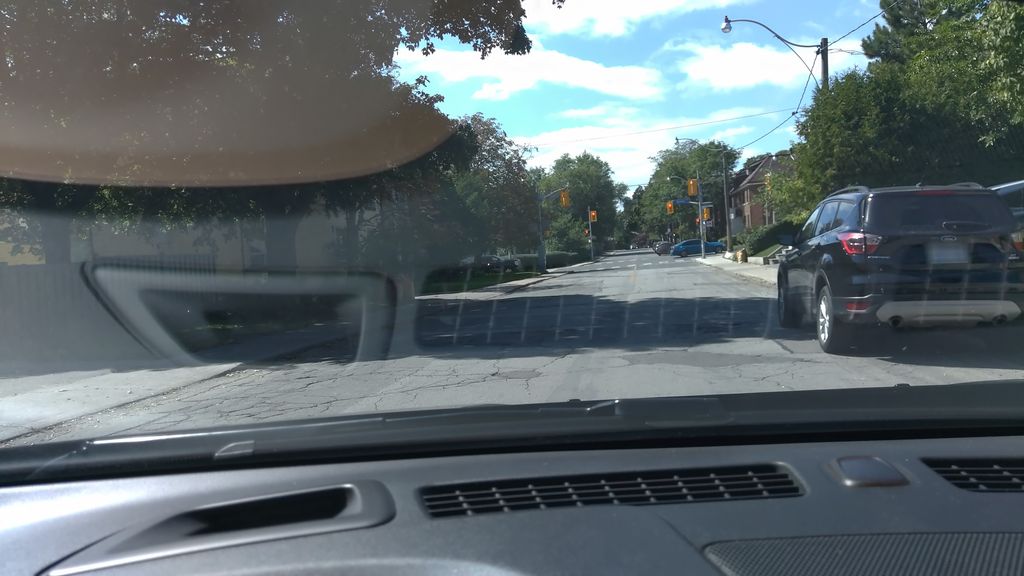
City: toronto